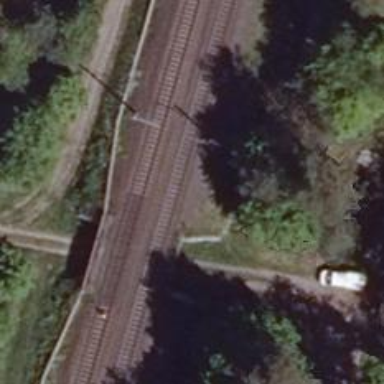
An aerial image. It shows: Single-track railway bridge with electrified contact line.